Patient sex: F
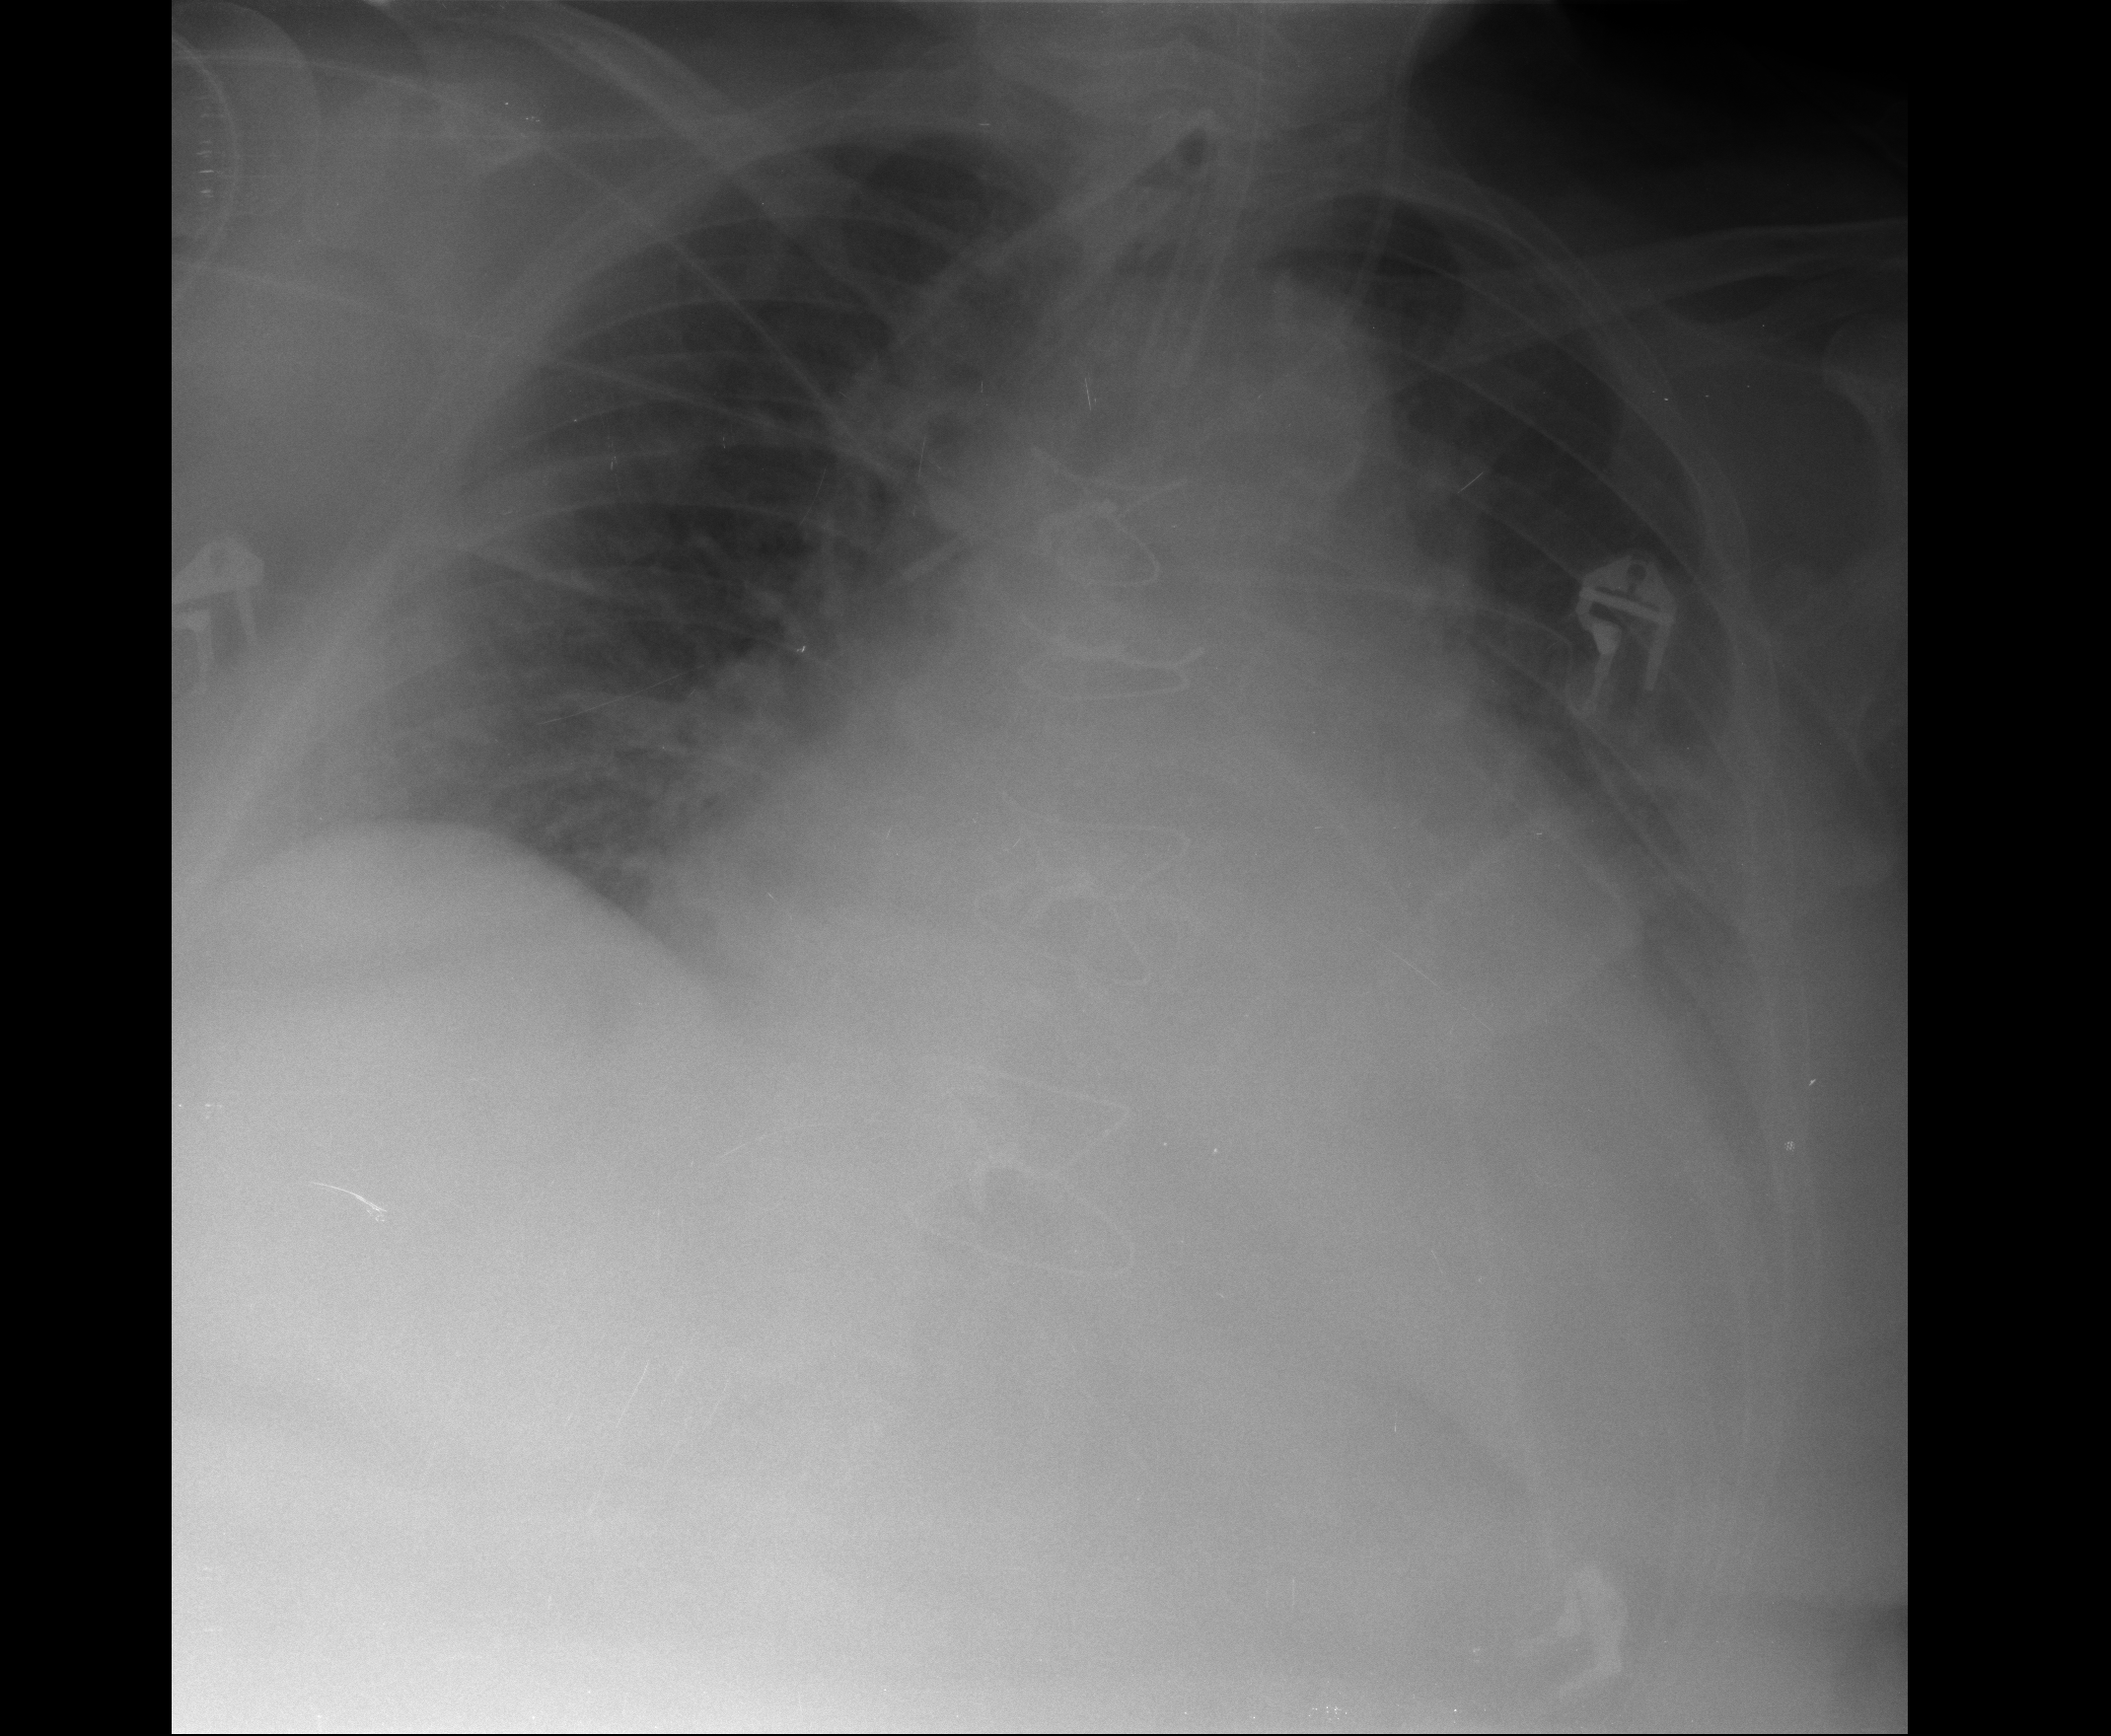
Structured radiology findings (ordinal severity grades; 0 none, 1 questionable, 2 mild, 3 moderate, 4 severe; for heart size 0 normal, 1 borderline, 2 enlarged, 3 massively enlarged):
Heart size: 3
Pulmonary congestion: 2
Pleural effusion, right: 2
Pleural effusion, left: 2
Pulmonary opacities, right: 2
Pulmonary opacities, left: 2
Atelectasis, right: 2
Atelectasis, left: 2